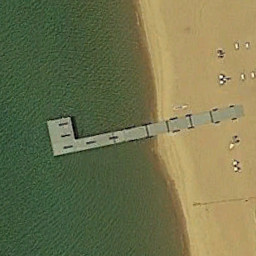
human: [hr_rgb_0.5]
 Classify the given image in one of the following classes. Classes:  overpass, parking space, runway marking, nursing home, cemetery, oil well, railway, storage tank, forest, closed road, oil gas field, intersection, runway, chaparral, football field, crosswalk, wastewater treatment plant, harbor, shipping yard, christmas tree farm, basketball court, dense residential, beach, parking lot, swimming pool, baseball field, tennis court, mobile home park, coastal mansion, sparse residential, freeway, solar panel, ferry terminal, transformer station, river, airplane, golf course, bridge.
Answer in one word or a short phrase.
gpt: ferry terminal